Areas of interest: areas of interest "Art Gallery"
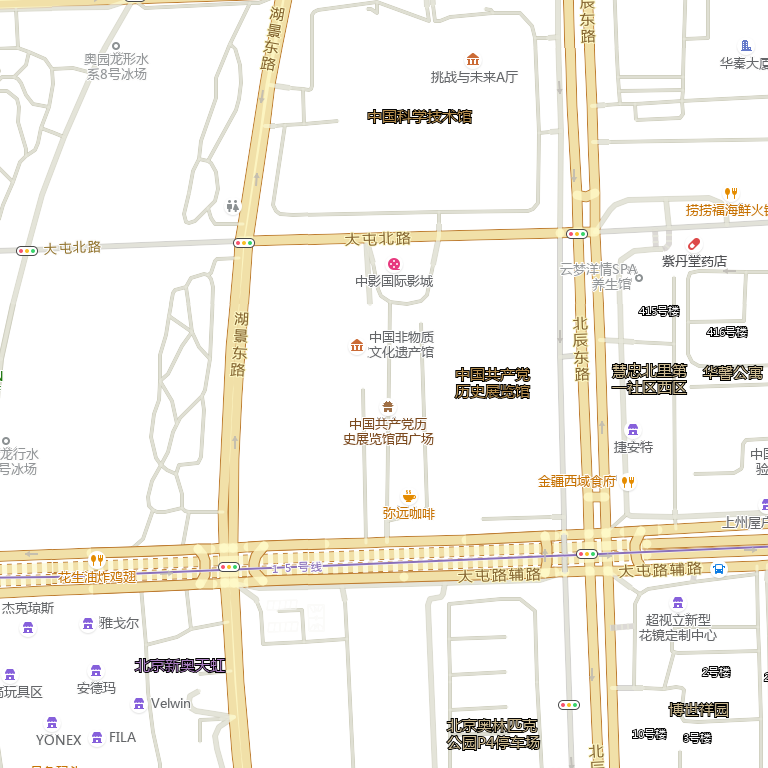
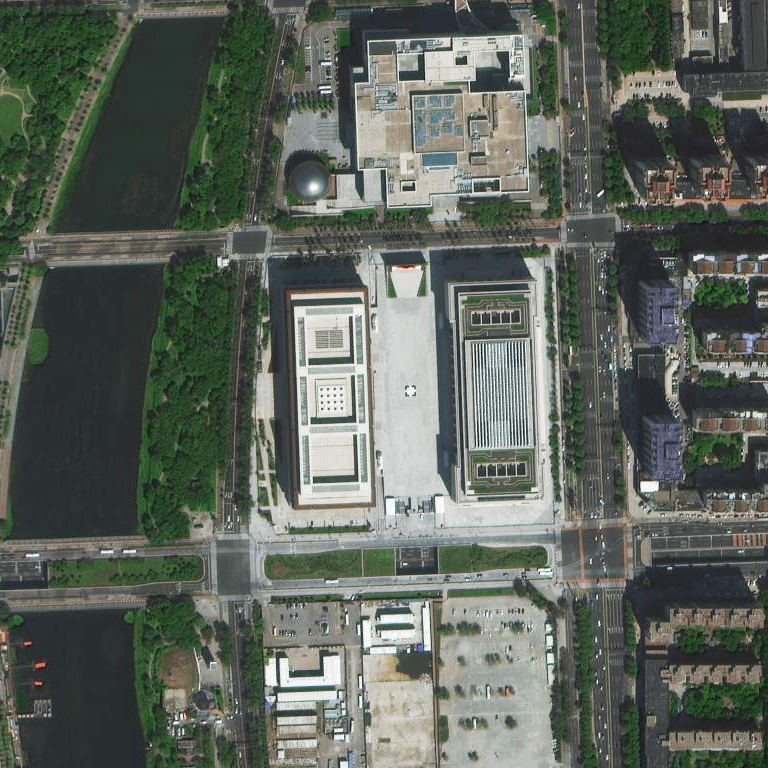